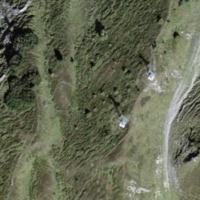
EUNIS habitat code: 31
Species observed at this site:
Silene acaulis